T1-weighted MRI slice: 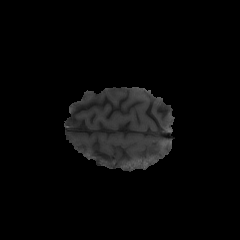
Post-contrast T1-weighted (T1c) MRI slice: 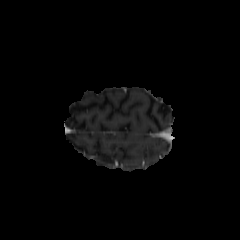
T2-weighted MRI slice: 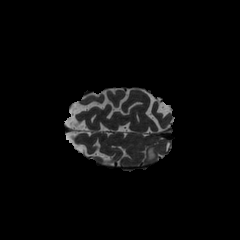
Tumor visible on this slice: yes